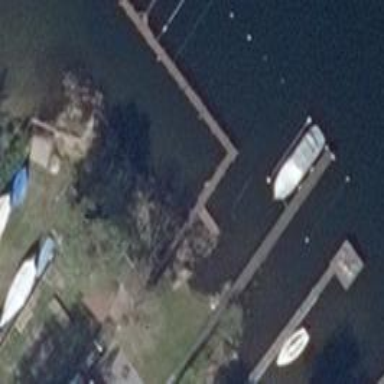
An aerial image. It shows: Man-made pier.